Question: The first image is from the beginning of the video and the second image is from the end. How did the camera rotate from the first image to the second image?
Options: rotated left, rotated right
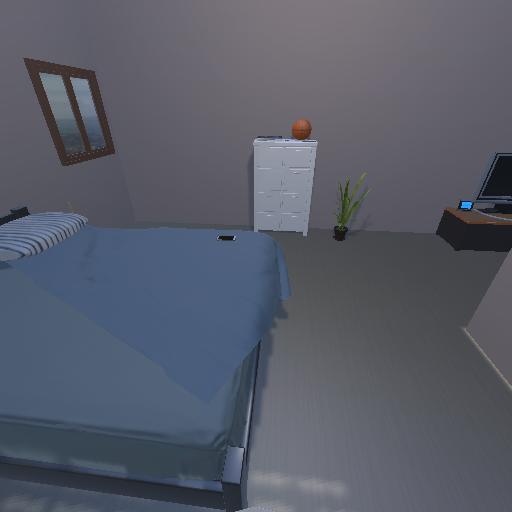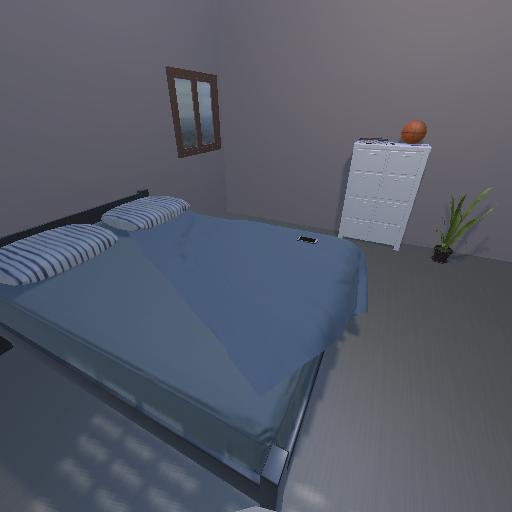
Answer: rotated left